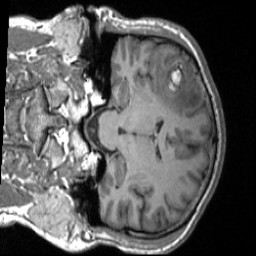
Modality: T1w
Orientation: coronal
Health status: ill
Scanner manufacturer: siemens
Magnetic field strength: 3 T
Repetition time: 1.9 s
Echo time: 0.00251 s